Aerial crown-view tile of a tropical tree (Barro Colorado Island, Panama), acquired 20250512:
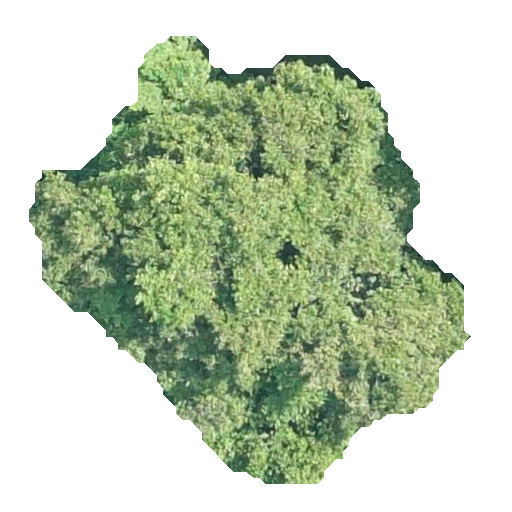
Species: Prioria copaifera
GBIF accepted scientific name: Prioria copaifera
Crown area: 180.851 m²